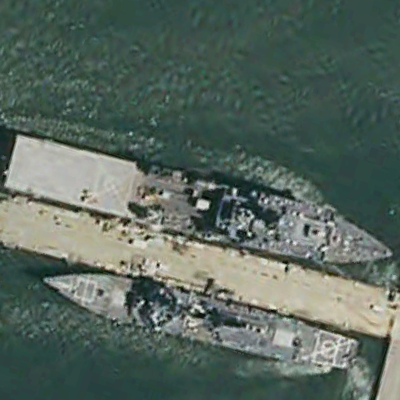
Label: combat